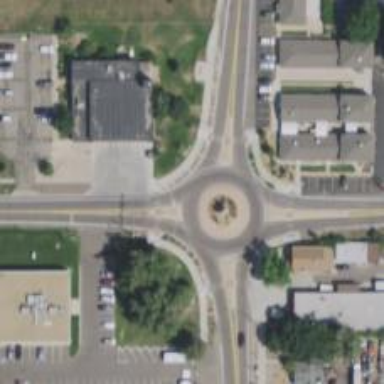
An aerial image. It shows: Roundabout at tertiary road junction.